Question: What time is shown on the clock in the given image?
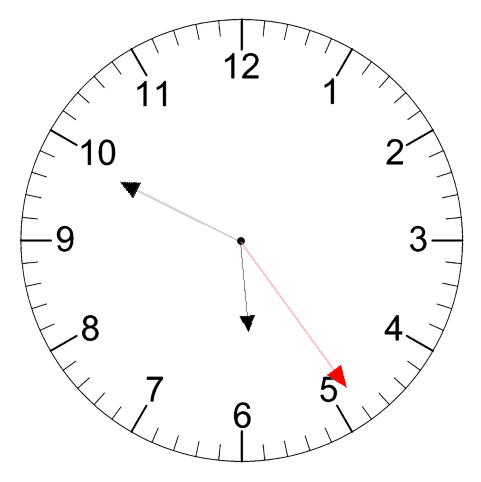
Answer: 05:49:24